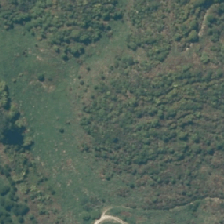
Land cover: grose_broom